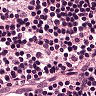
Metastatic tissue present: no